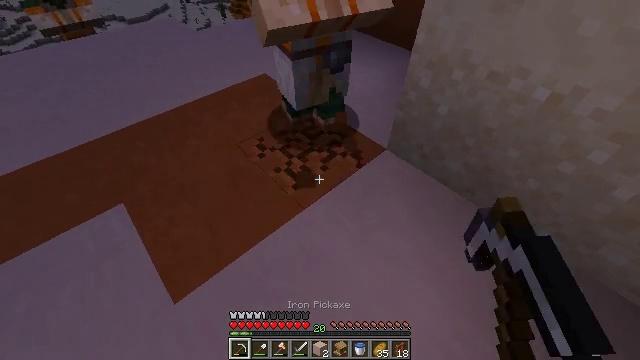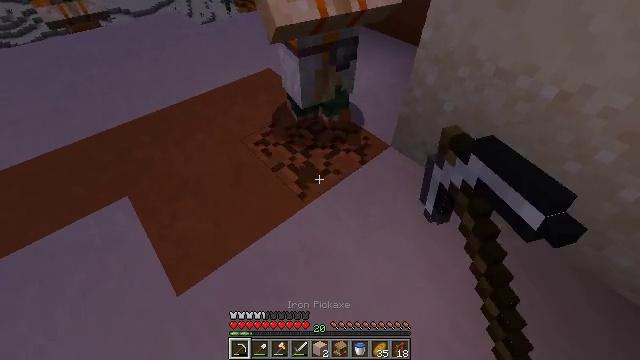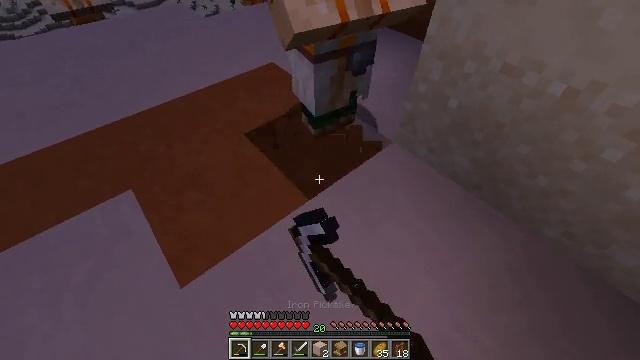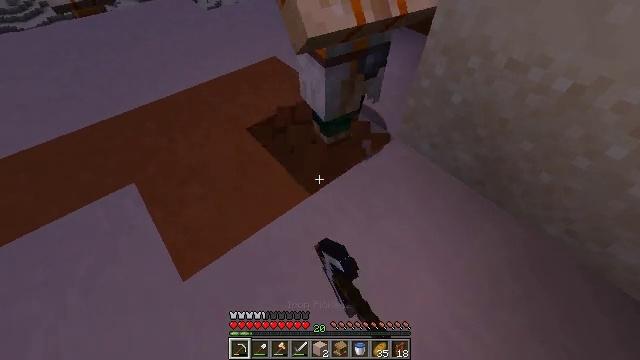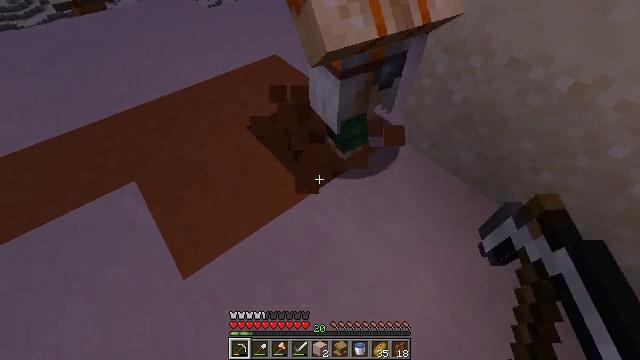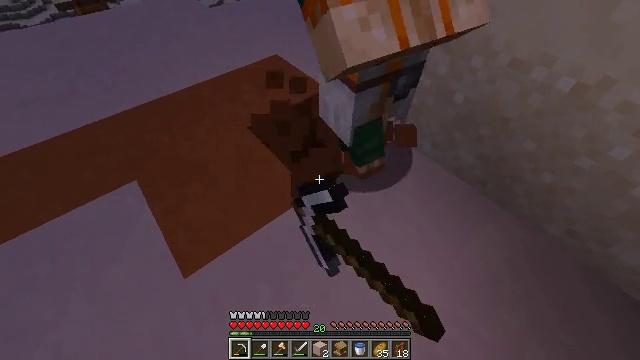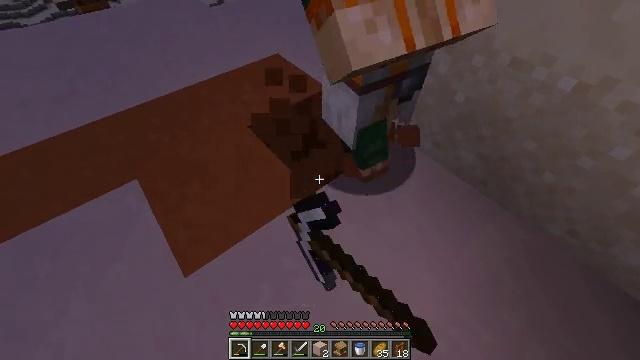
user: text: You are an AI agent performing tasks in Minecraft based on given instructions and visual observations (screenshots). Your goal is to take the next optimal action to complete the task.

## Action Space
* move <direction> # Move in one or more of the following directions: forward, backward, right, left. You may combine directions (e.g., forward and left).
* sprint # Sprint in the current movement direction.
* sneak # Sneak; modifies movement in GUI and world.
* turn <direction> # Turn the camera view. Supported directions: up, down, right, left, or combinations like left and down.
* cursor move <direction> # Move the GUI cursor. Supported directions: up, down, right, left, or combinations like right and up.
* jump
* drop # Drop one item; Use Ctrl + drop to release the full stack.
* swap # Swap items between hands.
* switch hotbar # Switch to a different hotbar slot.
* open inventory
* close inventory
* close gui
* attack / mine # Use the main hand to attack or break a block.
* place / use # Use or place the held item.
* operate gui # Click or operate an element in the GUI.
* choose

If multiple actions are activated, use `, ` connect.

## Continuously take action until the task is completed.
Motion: motion action
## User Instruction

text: Mine the orange terracotta block.
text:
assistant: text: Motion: turn left, attack / mine
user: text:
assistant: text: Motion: turn down, attack / mine
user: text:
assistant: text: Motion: turn down, attack / mine
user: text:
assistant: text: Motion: attack / mine
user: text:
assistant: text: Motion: attack / mine
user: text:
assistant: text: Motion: attack / mine
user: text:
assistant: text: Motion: attack / mine